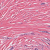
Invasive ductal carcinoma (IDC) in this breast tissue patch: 1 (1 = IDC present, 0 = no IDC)